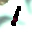
Label: 1